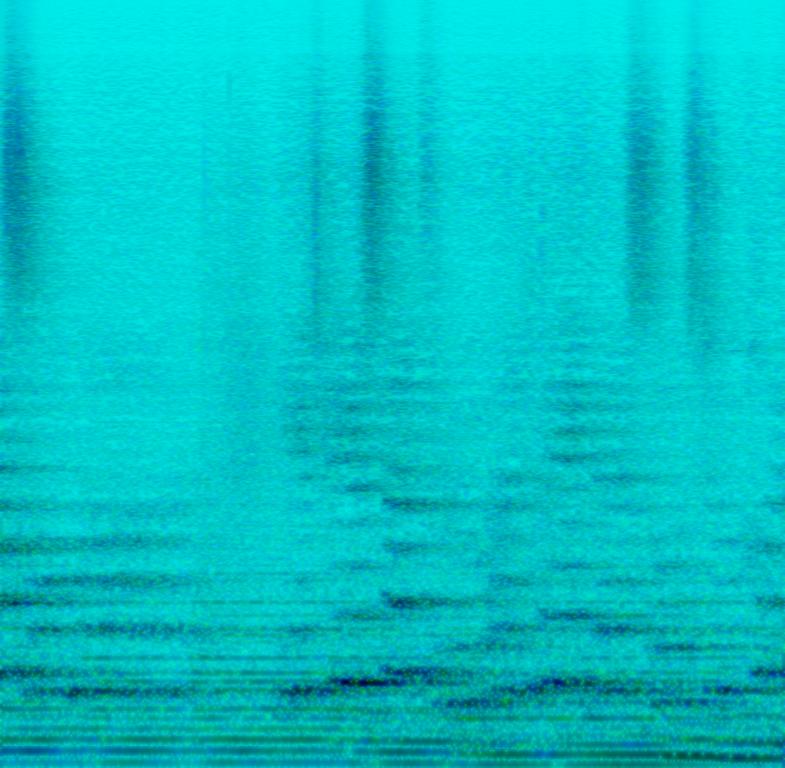
A choral harmony consisting of four parts sings this ethereal harmony. The song is medium tempo with a church organ and orchestra accompaniment. The song is heavenly and innocent. The audio quality is poor.